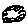
Label: cloud